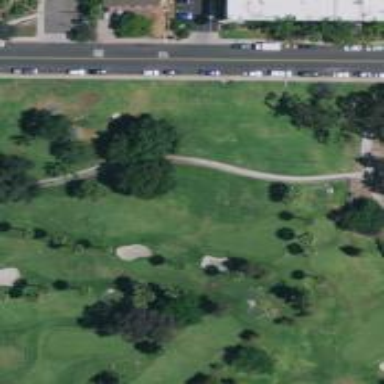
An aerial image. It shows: View of golf hole.